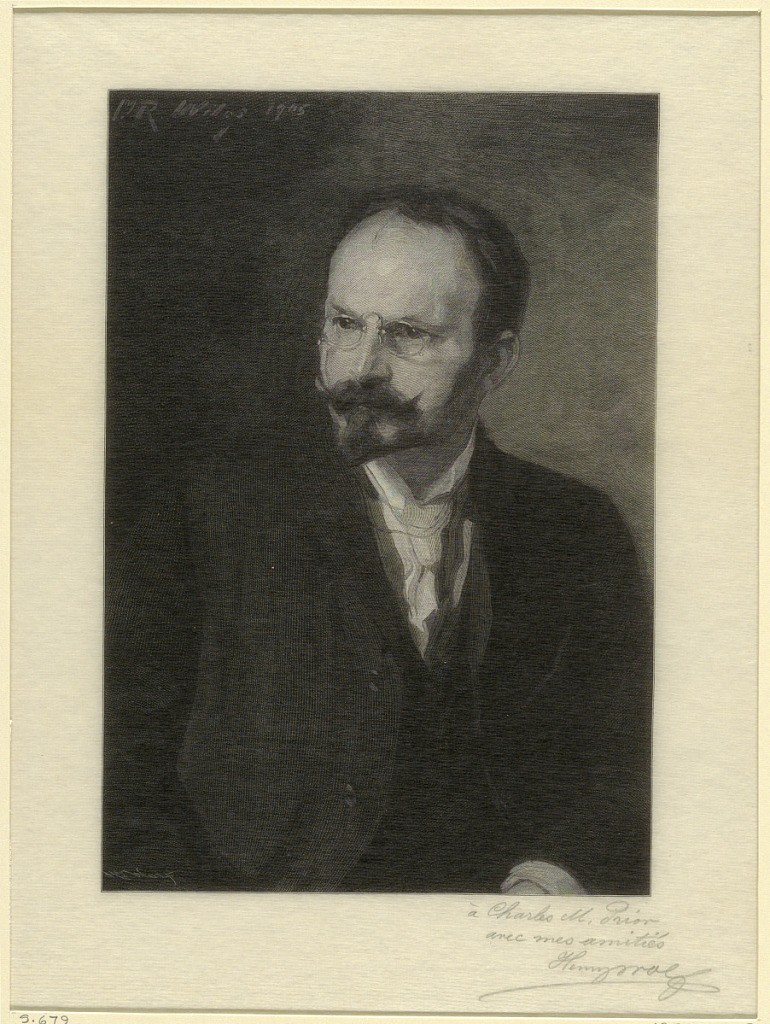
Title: Proof: Portrait of Henry Wolf
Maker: Henry Wolf, American, 1852–1916
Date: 1905
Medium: Wood engraving in black ink on laid paper
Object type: Print
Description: The sitter is shown half-length, facing frontally, his head turned one quarter to the left. He wears pince nez glasses and a Van Dyck beard.